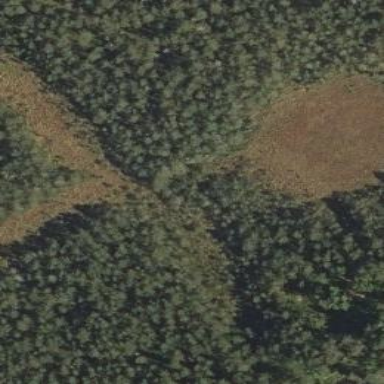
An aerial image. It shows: Bog wetland.